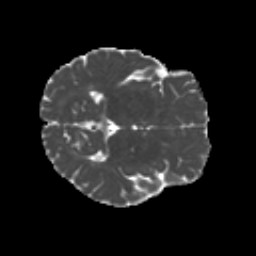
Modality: MD
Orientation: axial
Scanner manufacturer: siemens
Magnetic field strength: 3 T
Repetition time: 4.16 s
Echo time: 0.0806 s